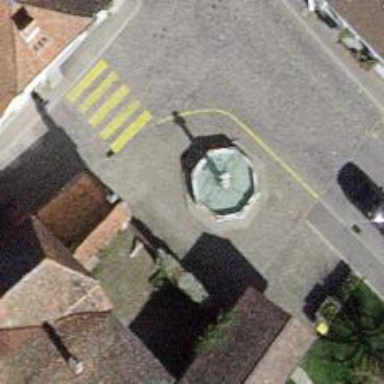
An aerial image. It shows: Fountain.